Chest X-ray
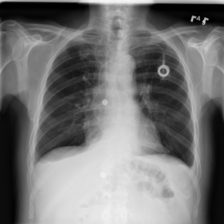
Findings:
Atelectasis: negative
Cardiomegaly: negative
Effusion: negative
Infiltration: negative
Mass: negative
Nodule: negative
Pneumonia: negative
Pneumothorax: negative
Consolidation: negative
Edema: negative
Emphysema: negative
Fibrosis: negative
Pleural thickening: negative
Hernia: negative